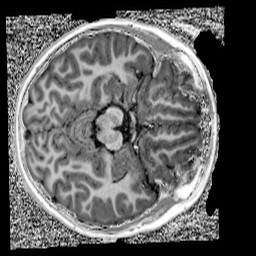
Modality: UNIT1
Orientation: axial
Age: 9
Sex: male
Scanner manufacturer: siemens
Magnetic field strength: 3 T
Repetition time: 4 s
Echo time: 0.00303 s